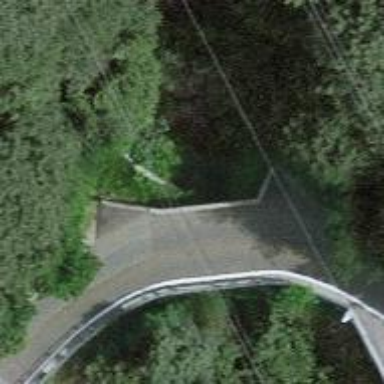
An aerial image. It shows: Unclassified road with asphalt surface running over bridge.